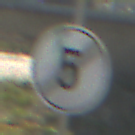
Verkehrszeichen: EndeGeschwindigkeit5
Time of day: MorningAfternoon
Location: Outdoor (Suburban)
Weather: Clear
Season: NotSpecified
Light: Natural